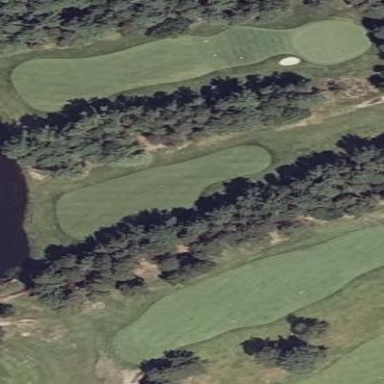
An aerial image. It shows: Golf fairway in the image.